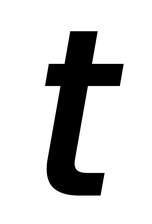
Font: Poppins-MediumItalic